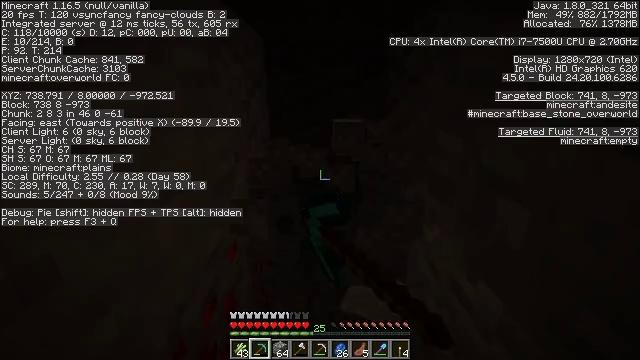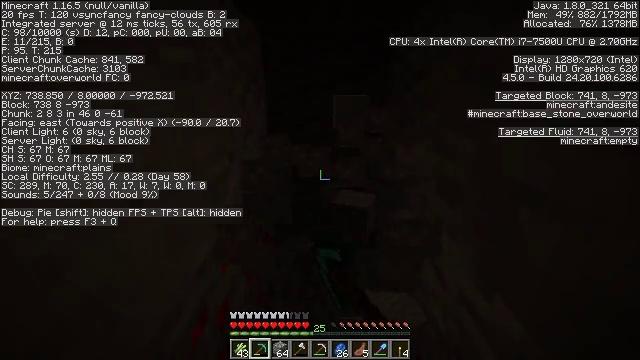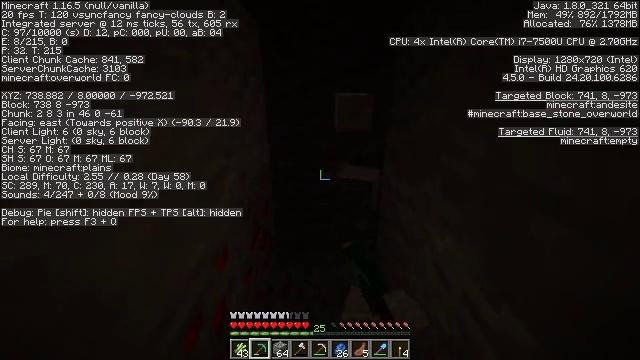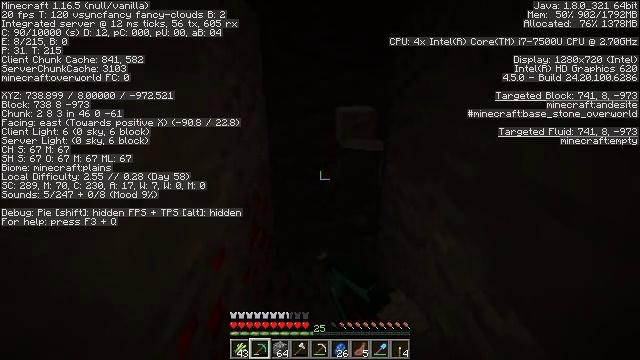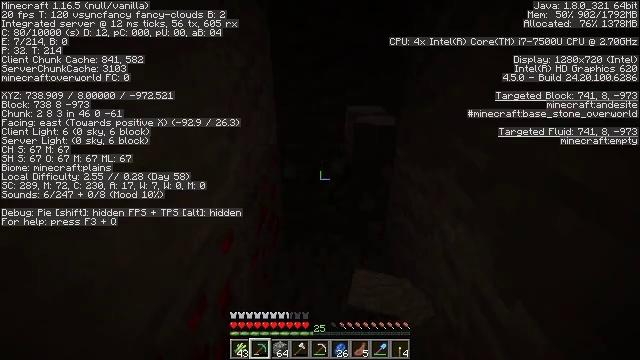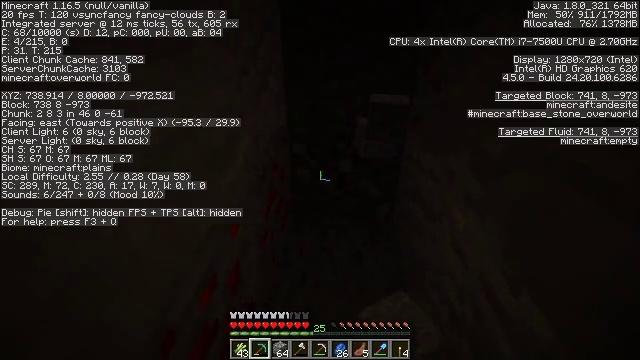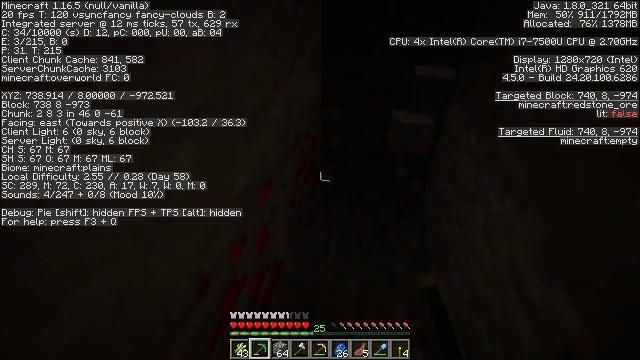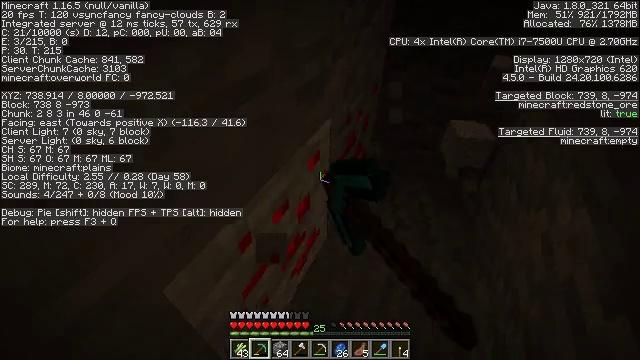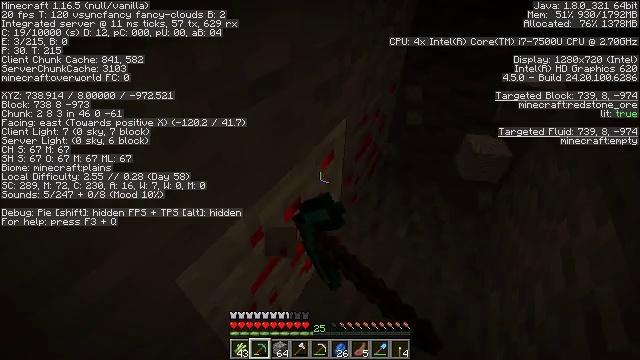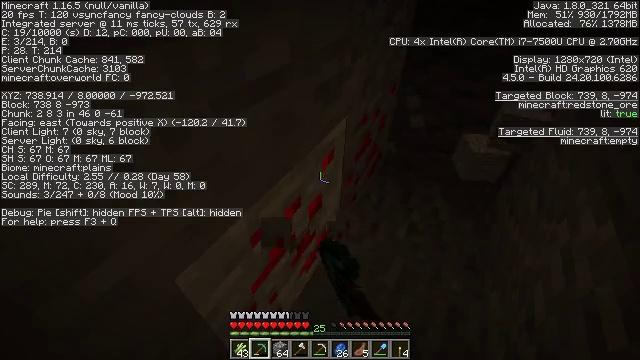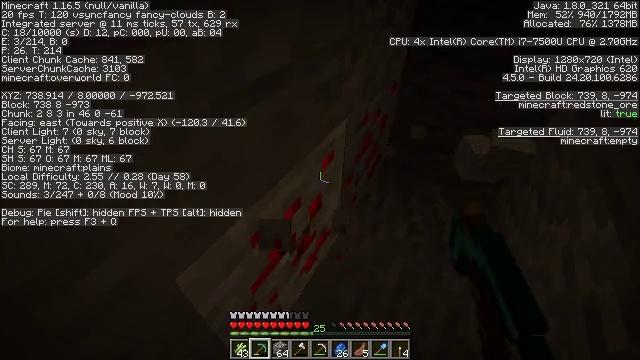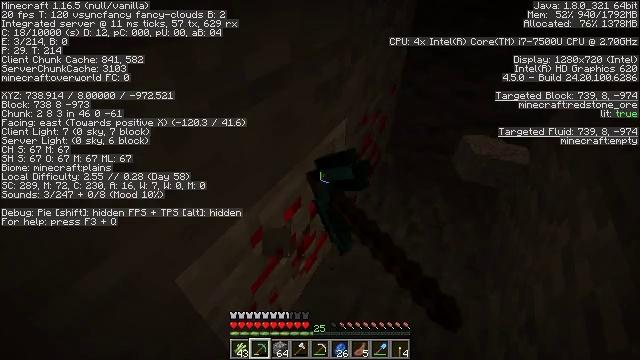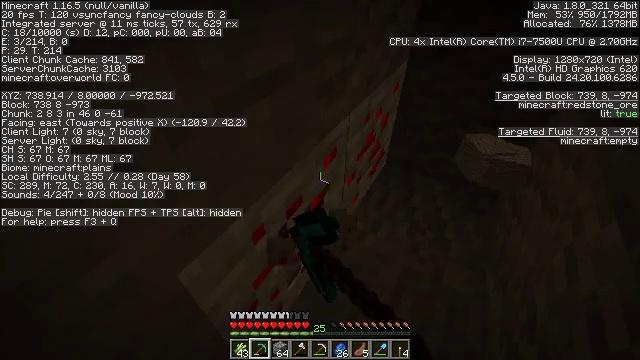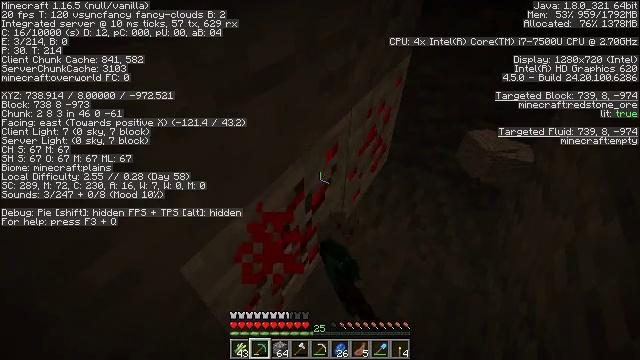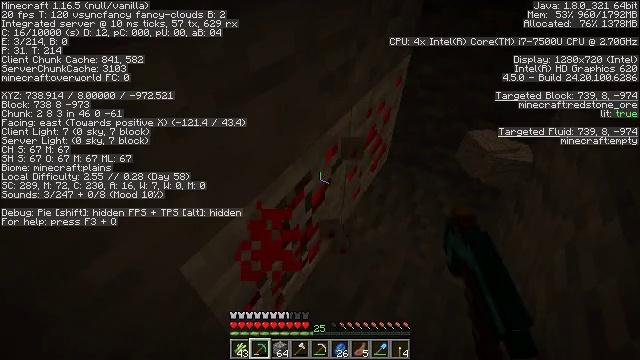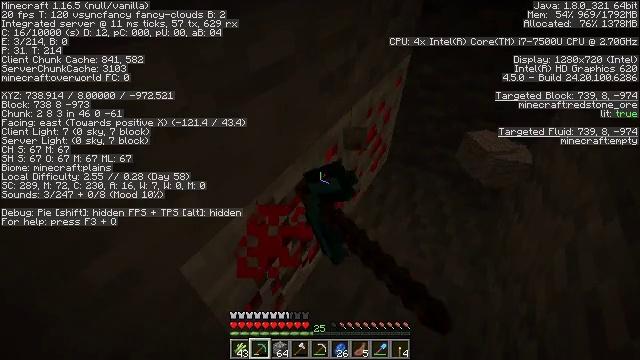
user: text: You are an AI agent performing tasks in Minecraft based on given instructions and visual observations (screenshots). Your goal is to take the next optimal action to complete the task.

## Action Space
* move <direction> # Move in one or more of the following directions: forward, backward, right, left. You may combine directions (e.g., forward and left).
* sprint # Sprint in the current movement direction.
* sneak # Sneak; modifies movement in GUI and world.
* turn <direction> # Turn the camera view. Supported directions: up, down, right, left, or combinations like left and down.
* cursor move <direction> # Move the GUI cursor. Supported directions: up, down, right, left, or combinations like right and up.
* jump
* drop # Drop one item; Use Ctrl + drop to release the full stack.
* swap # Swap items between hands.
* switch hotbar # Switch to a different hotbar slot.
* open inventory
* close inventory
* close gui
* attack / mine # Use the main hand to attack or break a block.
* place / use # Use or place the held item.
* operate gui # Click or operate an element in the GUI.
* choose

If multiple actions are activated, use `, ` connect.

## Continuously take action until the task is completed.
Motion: motion action
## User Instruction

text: Use a pickaxe to gather redstone ore.
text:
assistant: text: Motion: turn down, attack / mine
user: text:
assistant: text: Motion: turn down, attack / mine
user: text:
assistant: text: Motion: attack / mine
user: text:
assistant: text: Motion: turn left and down, attack / mine
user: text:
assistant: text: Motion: turn left and down, attack / mine
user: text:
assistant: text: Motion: turn left and down, attack / mine
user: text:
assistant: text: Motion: turn left and down, attack / mine
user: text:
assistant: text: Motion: turn left, attack / mine
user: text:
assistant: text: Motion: attack / mine
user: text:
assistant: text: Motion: attack / mine
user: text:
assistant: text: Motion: attack / mine
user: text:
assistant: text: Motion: attack / mine
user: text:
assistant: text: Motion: turn down, attack / mine
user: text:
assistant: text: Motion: attack / mine
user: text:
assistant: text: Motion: attack / mine
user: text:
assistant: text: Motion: attack / mine
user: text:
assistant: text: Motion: attack / mine
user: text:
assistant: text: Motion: attack / mine
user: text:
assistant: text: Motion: attack / mine
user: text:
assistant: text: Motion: attack / mine
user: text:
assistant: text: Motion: attack / mine
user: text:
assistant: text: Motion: turn right, attack / mine
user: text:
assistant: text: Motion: turn right, attack / mine
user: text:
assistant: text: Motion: attack / mine
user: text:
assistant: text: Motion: attack / mine
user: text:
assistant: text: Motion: turn right and up, attack / mine
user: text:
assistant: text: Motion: turn right, attack / mine
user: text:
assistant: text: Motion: attack / mine
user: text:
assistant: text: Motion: attack / mine
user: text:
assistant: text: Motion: attack / mine